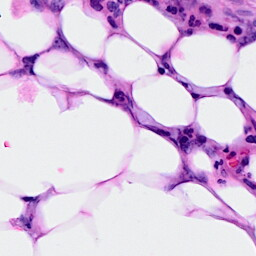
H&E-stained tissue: Breast